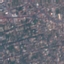
Land use / land cover: Residential